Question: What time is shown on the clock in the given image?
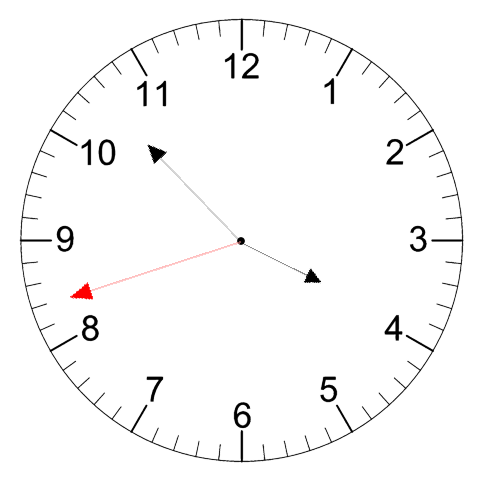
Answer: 03:52:42